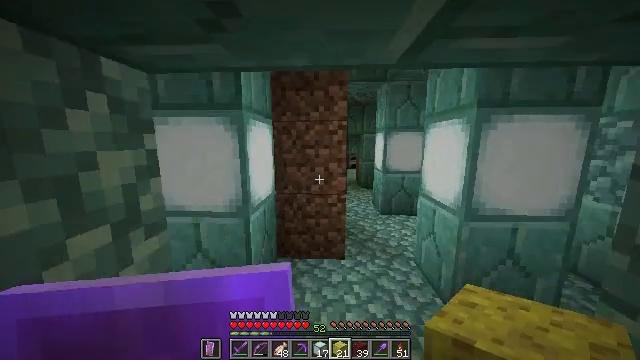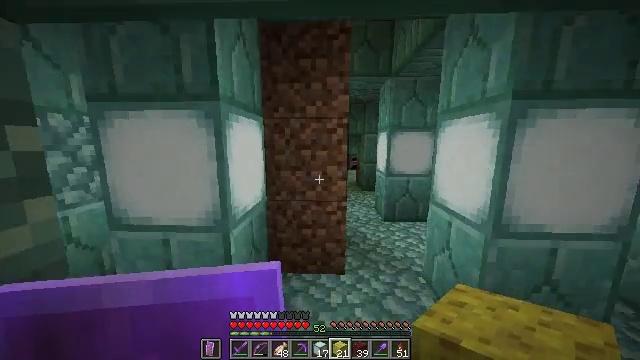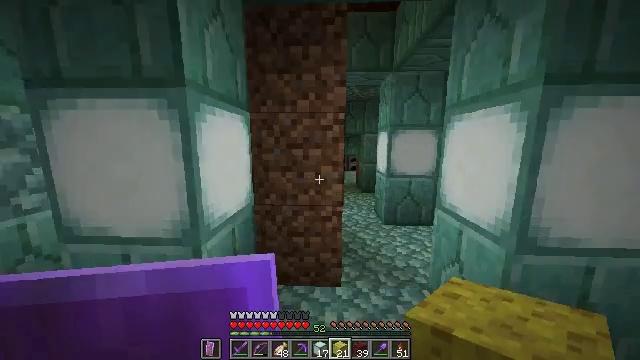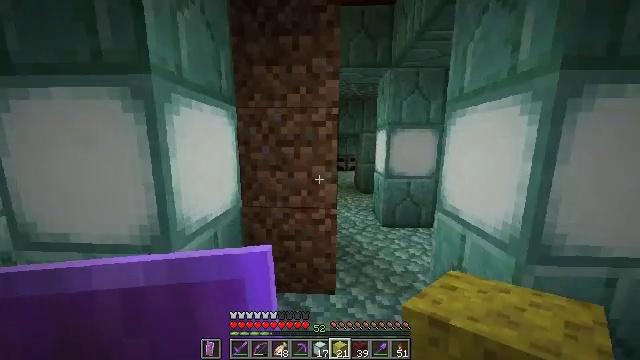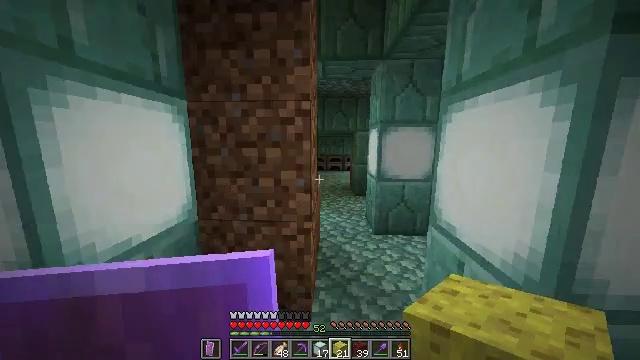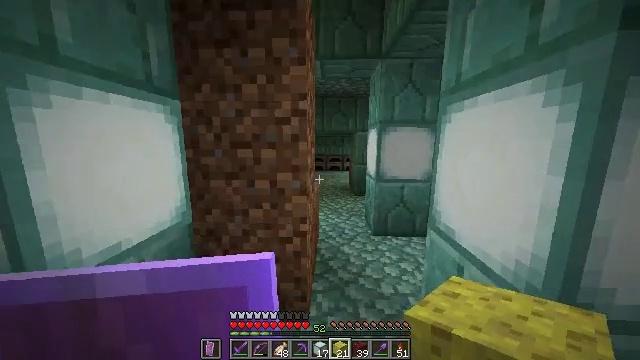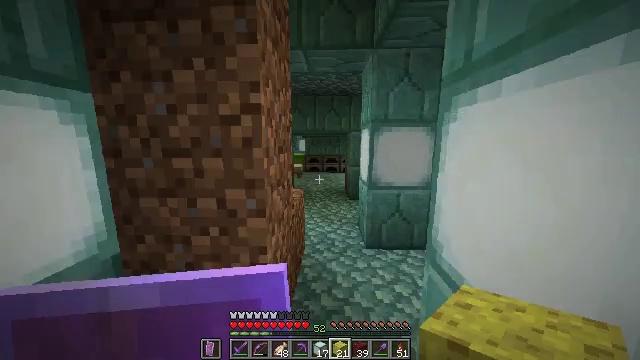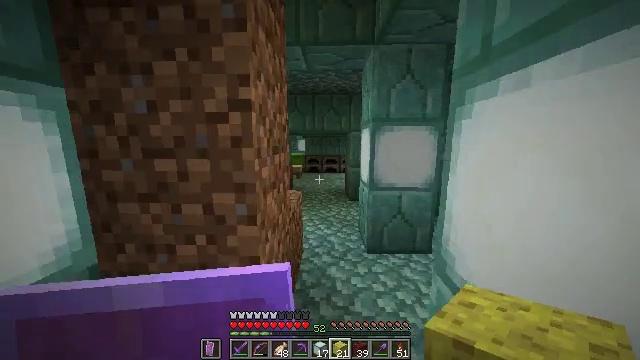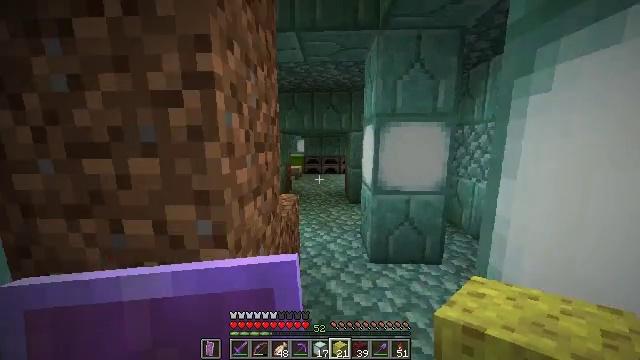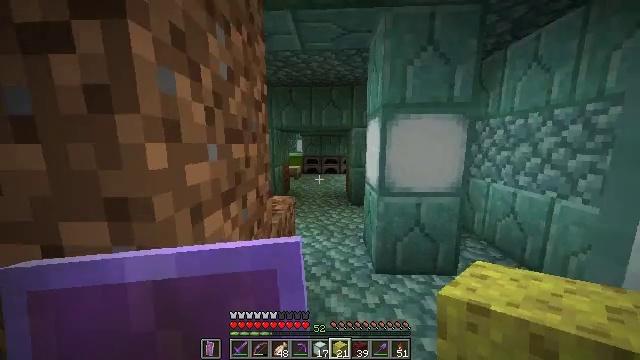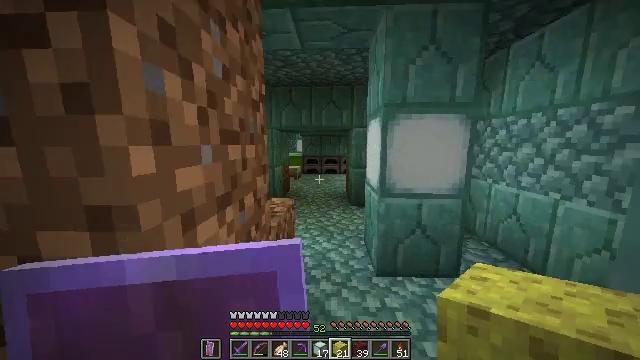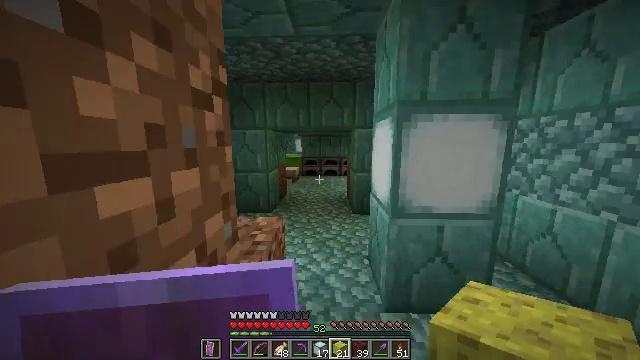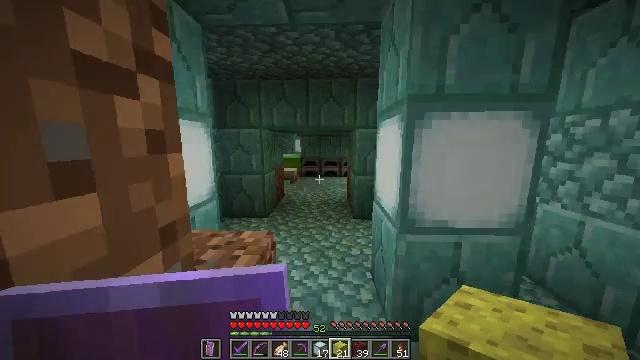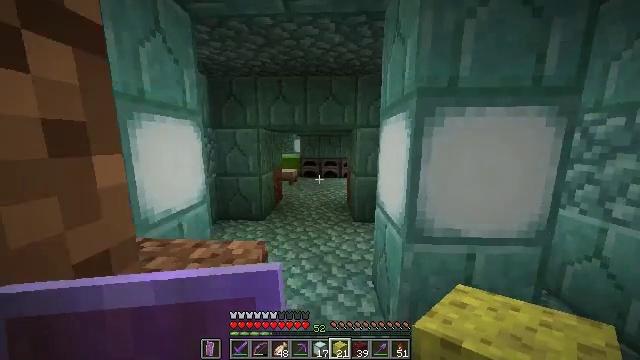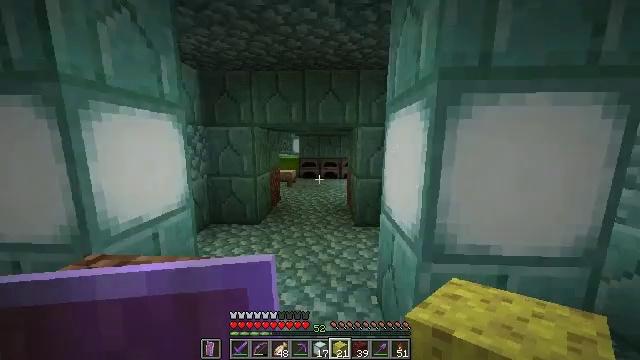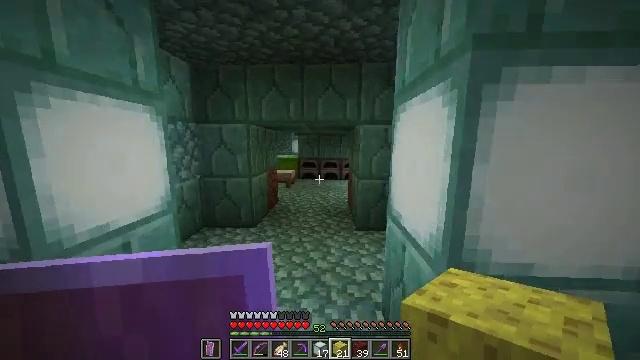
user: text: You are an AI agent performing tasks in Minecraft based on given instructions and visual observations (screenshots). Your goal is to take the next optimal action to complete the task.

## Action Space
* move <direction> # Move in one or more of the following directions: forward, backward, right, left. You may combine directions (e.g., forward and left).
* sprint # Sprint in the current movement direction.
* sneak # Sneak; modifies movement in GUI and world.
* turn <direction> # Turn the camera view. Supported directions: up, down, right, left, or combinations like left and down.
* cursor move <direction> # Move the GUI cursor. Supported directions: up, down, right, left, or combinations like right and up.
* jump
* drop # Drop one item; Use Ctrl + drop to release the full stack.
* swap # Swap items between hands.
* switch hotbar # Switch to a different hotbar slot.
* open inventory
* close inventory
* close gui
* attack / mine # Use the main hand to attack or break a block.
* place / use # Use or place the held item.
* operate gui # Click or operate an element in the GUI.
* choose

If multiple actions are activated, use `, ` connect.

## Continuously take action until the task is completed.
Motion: motion action
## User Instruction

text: Form a sea lantern in the crafting grid.
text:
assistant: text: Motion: move forward, sprint
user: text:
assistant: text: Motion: move forward and move right, sprint
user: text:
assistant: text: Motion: move forward and move right, sprint
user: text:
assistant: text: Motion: move forward and move right, sprint
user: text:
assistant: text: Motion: move forward and move right, sprint
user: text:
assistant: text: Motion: move forward, sprint
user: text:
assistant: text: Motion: move forward, sprint
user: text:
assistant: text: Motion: move forward, sprint
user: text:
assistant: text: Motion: move forward, sprint
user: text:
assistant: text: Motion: move forward, sprint
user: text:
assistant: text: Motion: move forward, sprint
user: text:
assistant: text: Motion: move forward, sprint
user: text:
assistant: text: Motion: move forward, sprint
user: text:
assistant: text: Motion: move forward, sprint
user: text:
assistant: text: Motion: move forward, sprint
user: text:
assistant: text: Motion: move forward, sprint
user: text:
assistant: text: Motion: move forward, sprint
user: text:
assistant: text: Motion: move forward, sprint
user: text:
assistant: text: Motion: move forward, sprint
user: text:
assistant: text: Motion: move forward, sprint, turn left
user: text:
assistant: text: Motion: move forward, sprint
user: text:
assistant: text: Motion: move forward, sprint
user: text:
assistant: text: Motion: move forward, sprint
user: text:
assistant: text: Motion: move forward, sprint
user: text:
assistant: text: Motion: move forward, sprint
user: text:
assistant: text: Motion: move forward, sprint
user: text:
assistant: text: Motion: move forward, sprint
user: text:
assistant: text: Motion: move forward, sprint
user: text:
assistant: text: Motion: move forward, sprint, turn down
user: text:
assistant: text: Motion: move forward, sprint, turn down